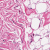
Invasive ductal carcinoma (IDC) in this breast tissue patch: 0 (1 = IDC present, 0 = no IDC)